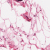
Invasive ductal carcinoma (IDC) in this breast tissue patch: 0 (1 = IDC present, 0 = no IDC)